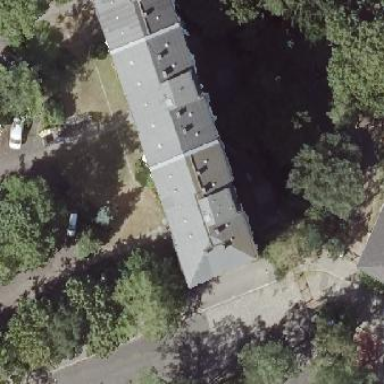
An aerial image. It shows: Hipped roof apartment building.